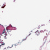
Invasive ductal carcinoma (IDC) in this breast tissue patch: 0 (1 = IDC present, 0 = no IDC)